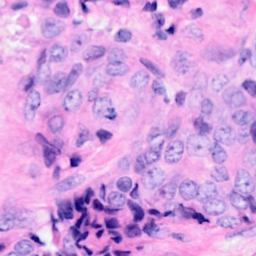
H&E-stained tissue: Breast